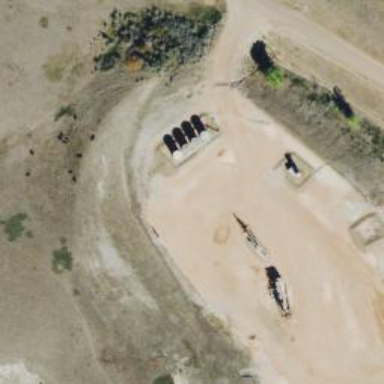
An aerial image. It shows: Storage tank with man-made structure.